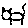
Label: cat